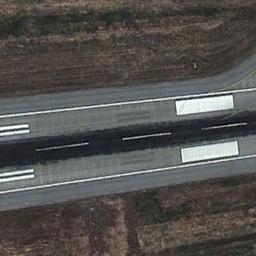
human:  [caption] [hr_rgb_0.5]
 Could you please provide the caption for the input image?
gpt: The runway is on the bare land next to some trees .

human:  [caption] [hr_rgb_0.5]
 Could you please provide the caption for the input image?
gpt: Next to the runway is brown bare ground with white short and thick markings on the runway .

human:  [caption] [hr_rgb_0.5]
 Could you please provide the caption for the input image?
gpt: The runway is surrounded by grass .

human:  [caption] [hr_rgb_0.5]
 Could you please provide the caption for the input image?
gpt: The runway has several touchdown zone markings and aiming point markings .

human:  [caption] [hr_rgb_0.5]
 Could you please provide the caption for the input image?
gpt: There are brown bare land beside the runway .